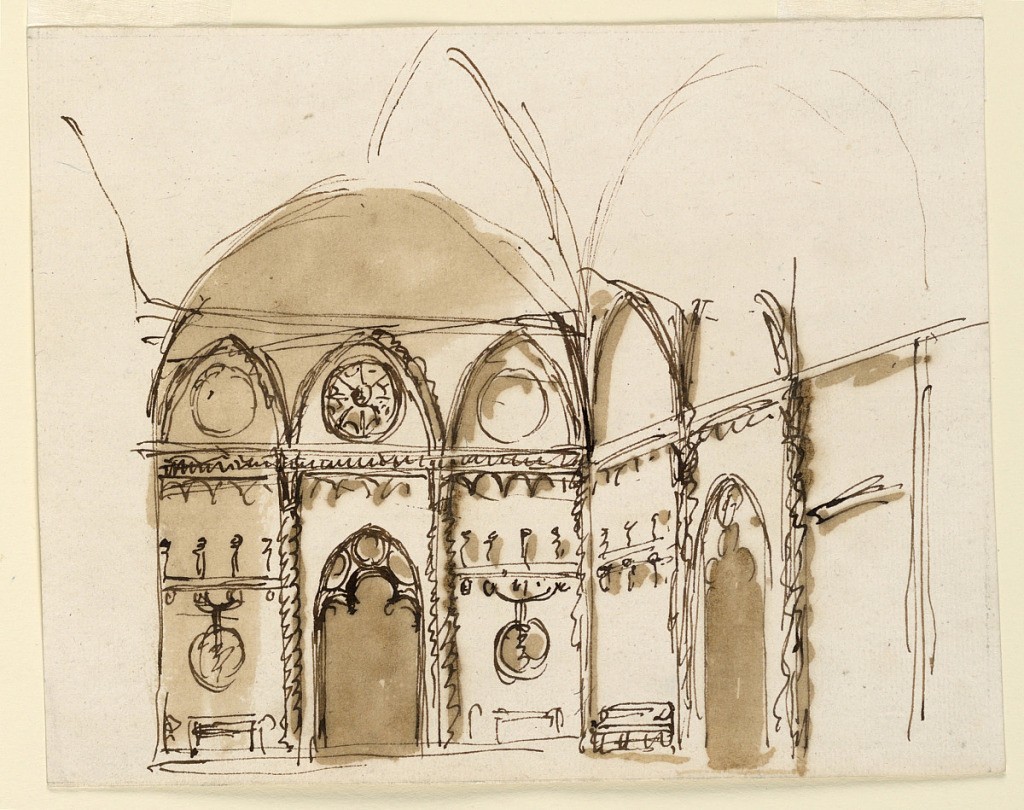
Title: Interior of a Gothic room
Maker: Giuseppe Barberi, Italian, 1746–1809
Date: early 19th century
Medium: Pen and brown ink, brush and brown wash on lined off-white laid paper
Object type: Drawing
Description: Vaulted Gothic interior with roughly sketched ornaments and furniture.